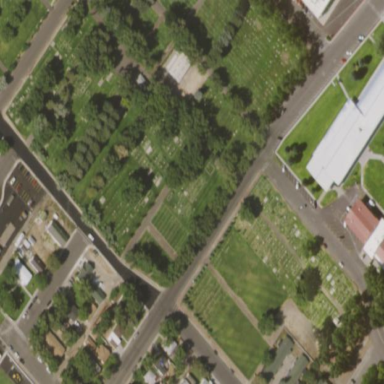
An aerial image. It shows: Cemetery.